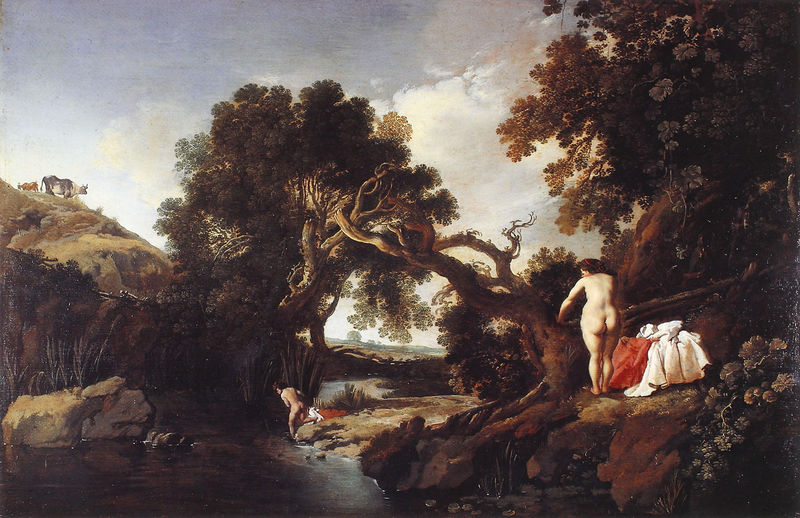
Titel: Waldsee mit einem Hermaphrodit und Salmacis
Künstler: Moyses van Wtenbrouck
Institution: Den Haag, Rijsdienst Beeldende Kunst
Schlagwörter: akt, baum, berg, blätter, felsen, gemälde, himmel, laub, mann, nackt, rubens, schatten, wasser, weiß, wolken, baden, badende, bäume, fluss, frauen, landschaft, menschen, see, ufer, äste, frau, haar, hell, kleid, kleider, rücken, rot, tiere, wiese, wolke, kleidung, stehen, stein, steine, bach, kühe, natur, stamm, vieh, gehen, gewässer, blatt, voyeur, wald, anhöhe, hintern, rückenansicht, fels, kuh, rind, idylle, böschung, strom, stämme, nackte, bad, adam, rinder, nackig, schwimmen, urlaub, ausziehen, lichtung, waten, kiefer, kalb, ausgezogen, flußufer, bächlein, kleder, rügen, po, bedende